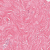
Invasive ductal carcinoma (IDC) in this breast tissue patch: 0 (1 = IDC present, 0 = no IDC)